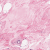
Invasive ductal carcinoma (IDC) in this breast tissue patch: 0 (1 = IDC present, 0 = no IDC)